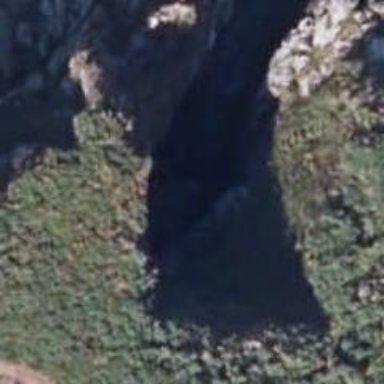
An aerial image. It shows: Cliff in nature.